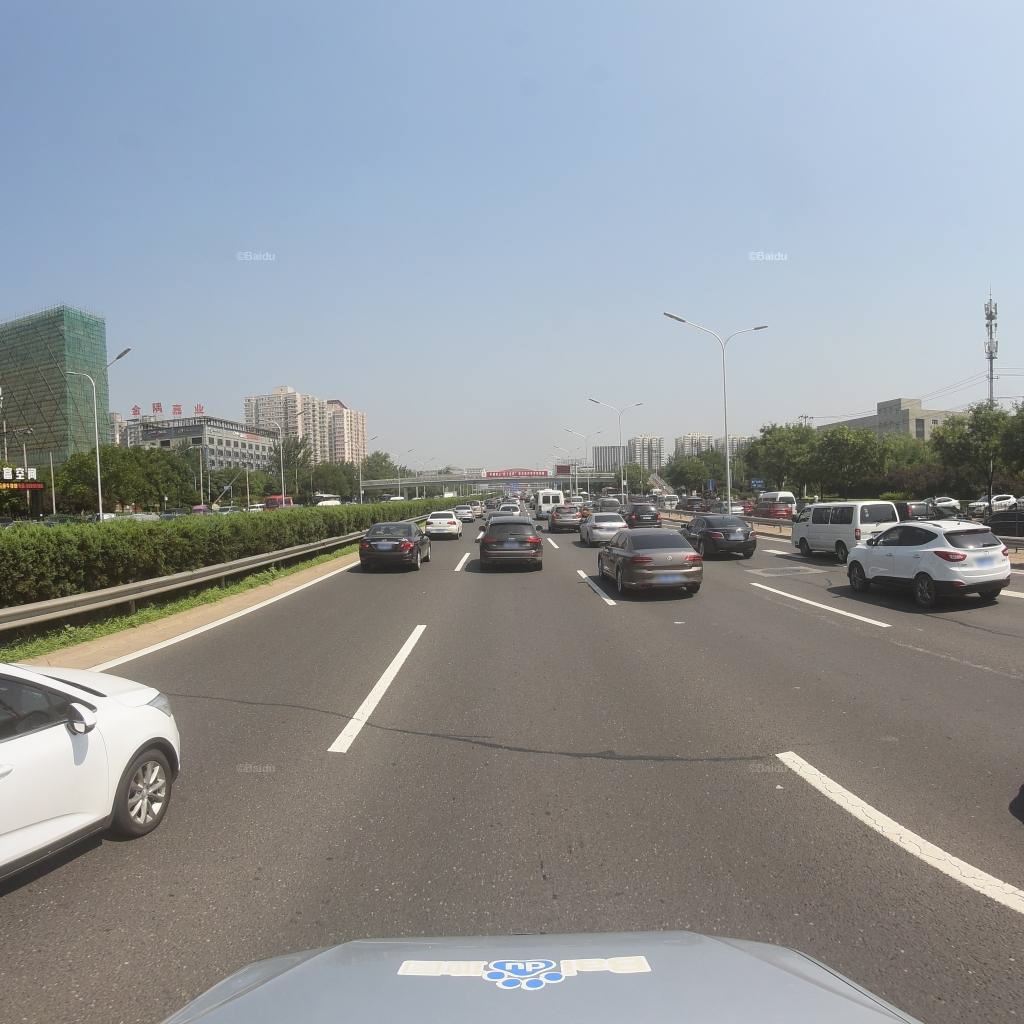
Region: Fengtai
Road damage annotations: longitudinal patch, transverse patch